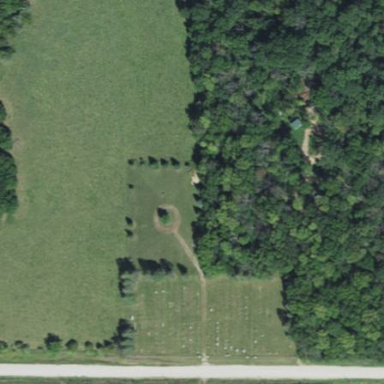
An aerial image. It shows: Cemetery.